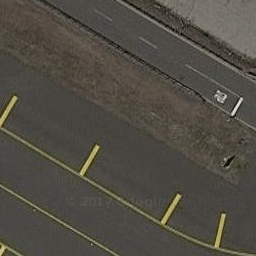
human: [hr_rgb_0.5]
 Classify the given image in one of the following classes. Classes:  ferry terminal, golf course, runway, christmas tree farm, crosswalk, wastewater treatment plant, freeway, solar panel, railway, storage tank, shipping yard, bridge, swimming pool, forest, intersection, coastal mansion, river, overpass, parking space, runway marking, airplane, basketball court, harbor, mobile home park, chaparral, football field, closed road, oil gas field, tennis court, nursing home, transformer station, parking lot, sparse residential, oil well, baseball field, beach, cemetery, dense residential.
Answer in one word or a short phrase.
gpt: runway marking